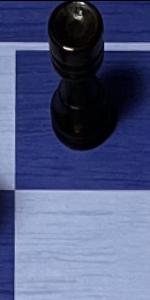
Label: Empty